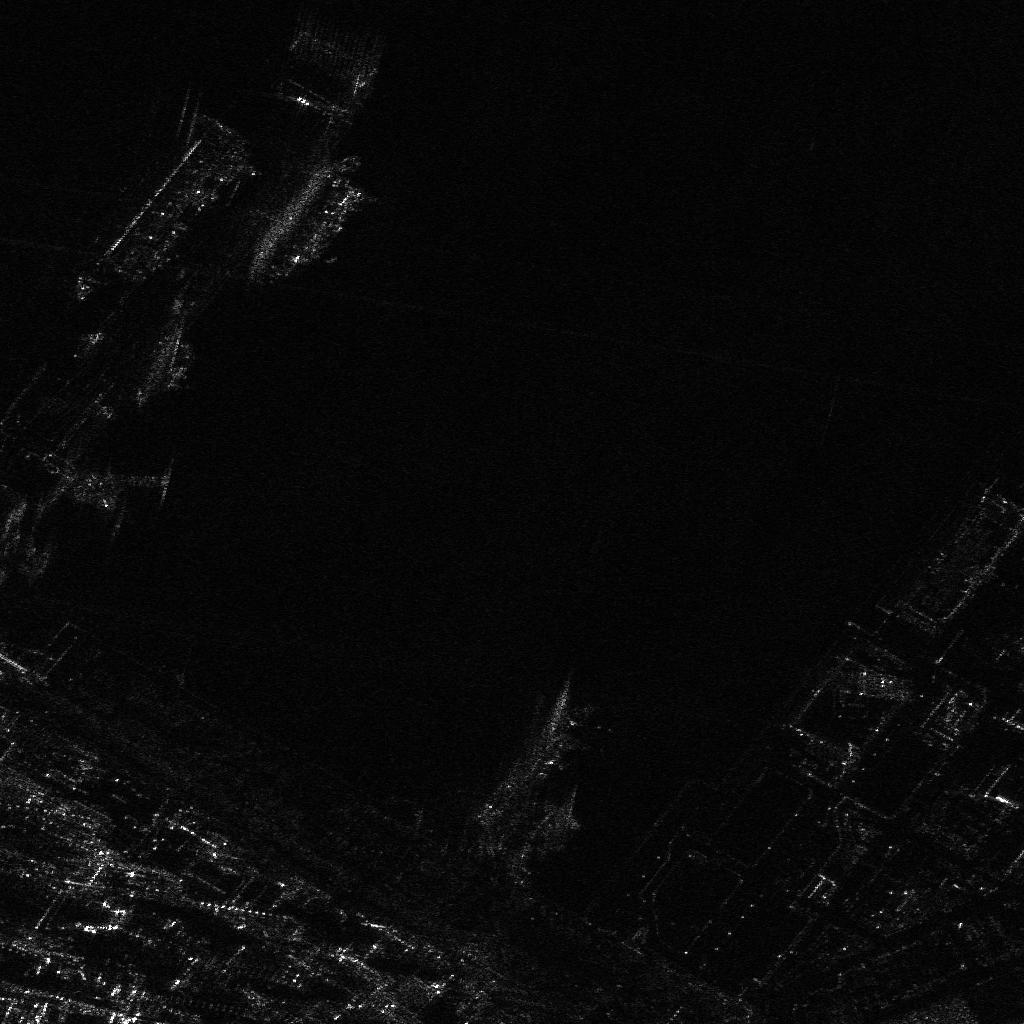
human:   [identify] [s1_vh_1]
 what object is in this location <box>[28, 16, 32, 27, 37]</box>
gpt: <ref>1 large container at the top</ref>